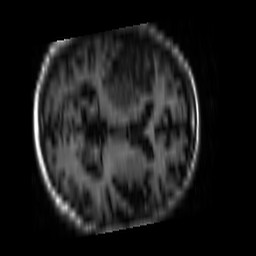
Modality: T1w
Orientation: axial
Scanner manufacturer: philips
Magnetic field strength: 3 T
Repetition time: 2 s
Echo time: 0.02 s